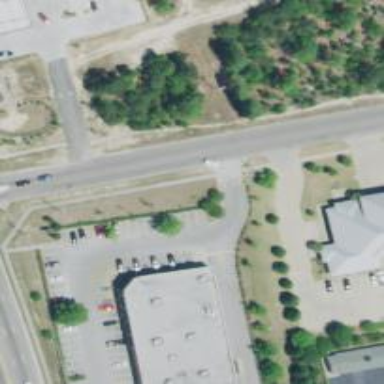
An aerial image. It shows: Footway.